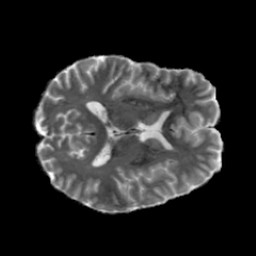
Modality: MD
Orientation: axial
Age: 30
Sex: male
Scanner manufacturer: siemens
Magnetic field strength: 6.98 T
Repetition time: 7.776 s
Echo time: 0.076 s